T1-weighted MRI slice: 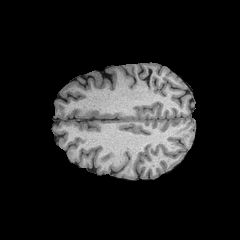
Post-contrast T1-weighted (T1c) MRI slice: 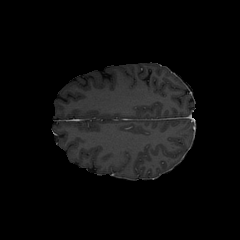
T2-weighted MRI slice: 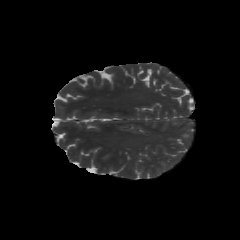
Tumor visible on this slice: yes